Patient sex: M
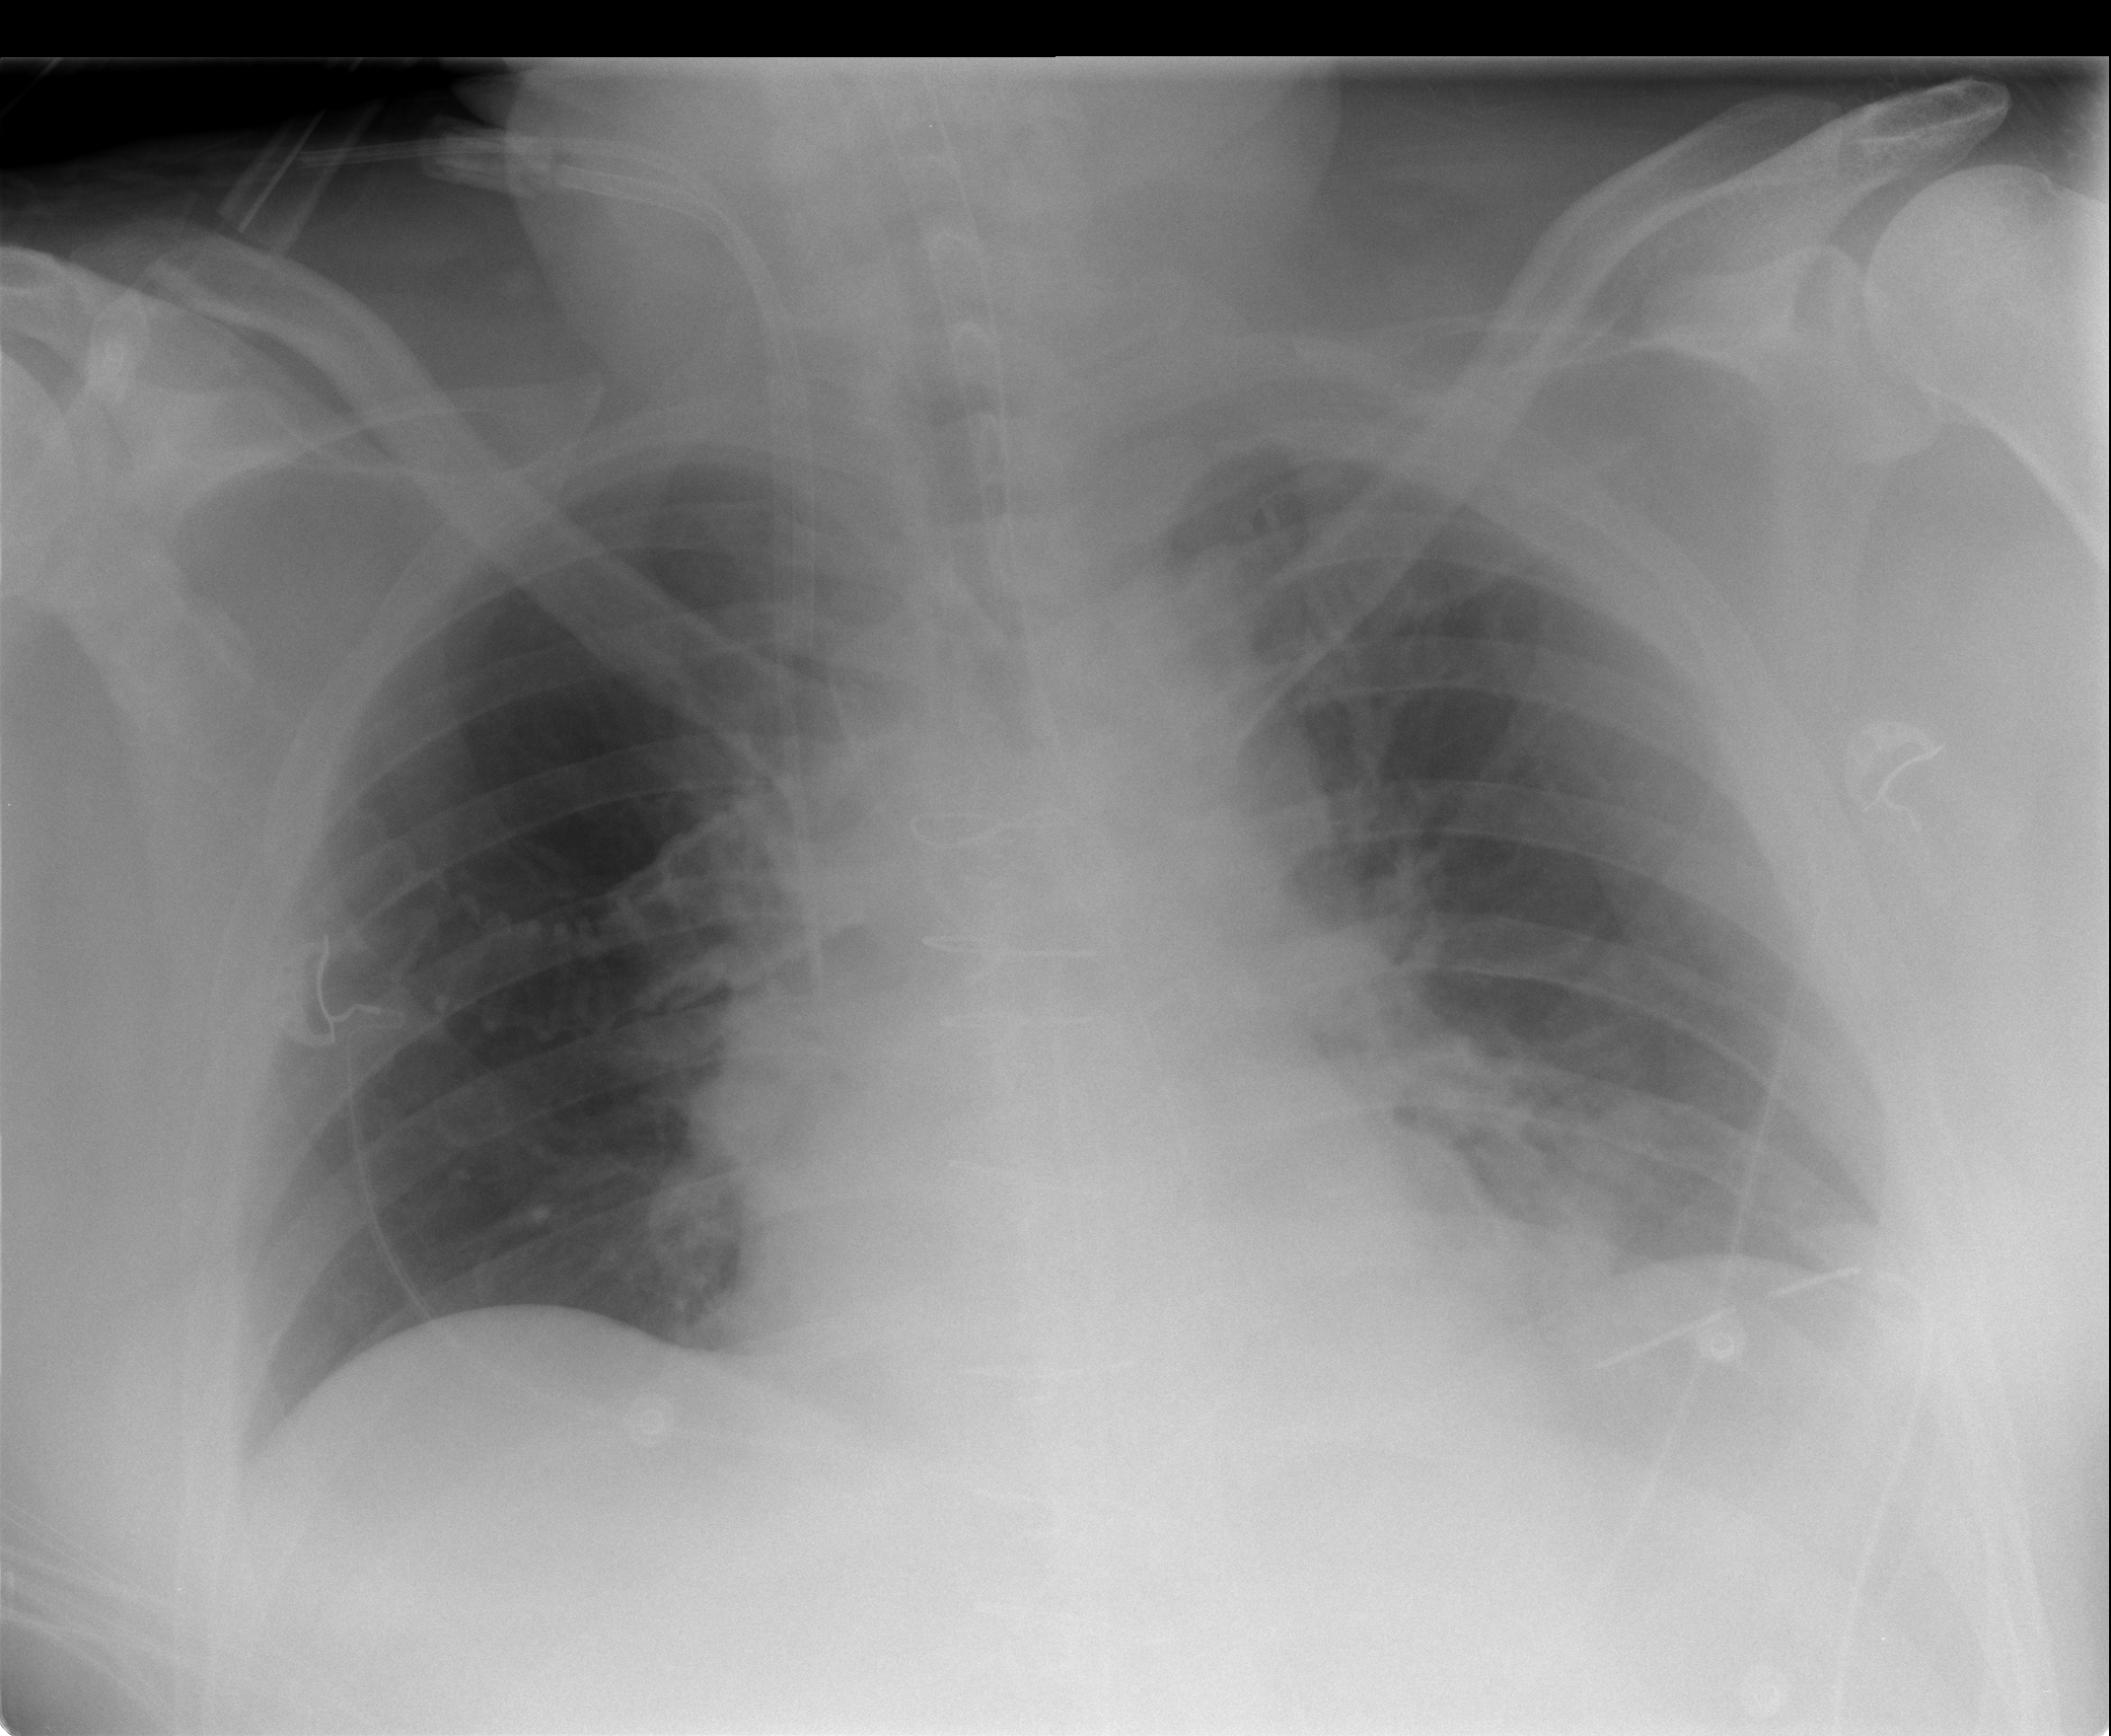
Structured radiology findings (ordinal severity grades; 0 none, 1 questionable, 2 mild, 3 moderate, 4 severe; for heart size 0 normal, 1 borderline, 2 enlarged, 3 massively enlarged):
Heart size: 0
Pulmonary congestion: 0
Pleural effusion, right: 0
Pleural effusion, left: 0
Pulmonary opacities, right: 0
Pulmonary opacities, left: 0
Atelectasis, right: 0
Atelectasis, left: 2